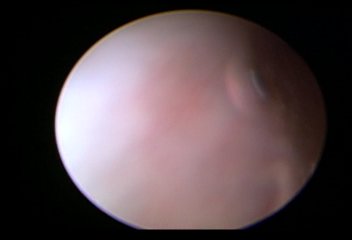
Modality: WLC
Class: Normal mucosa
Bladder cancer association: No